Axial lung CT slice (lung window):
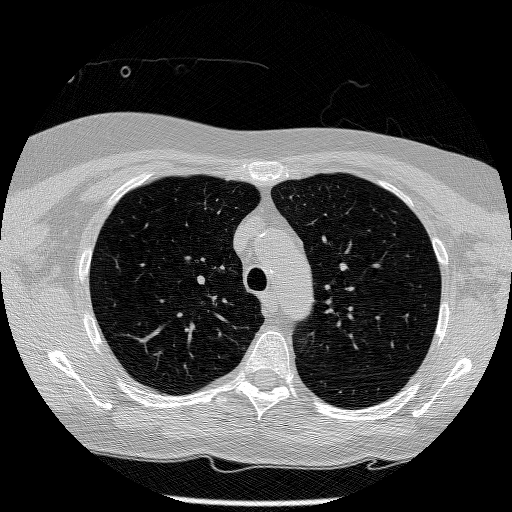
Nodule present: no